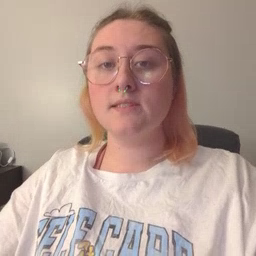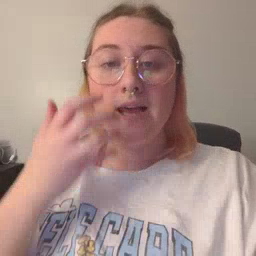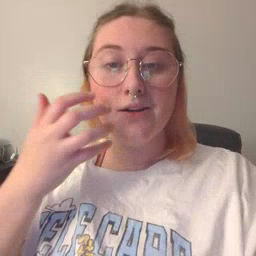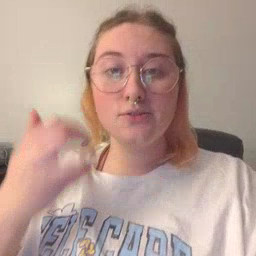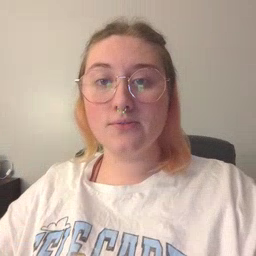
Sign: tiger